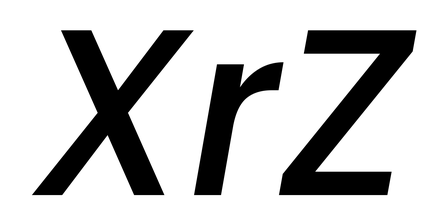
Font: Poppins-MediumItalic